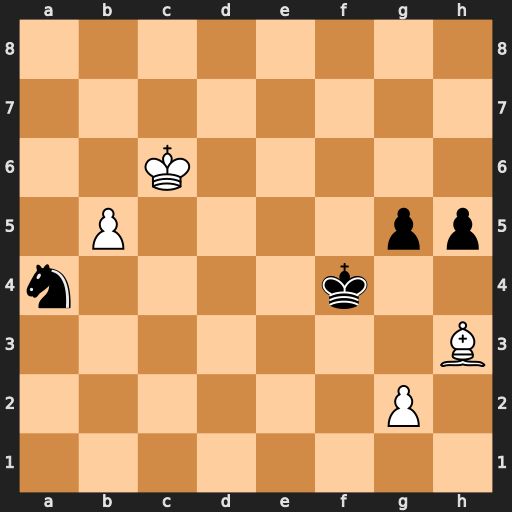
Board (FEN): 8/8/2K5/1P4pp/n4k2/7B/6P1/8
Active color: w
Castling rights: -
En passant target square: -
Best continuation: Be6 Kg3 Bb3 Nc3 b6